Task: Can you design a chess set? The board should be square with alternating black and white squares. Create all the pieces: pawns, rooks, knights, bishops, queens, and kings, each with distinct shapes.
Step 2836:
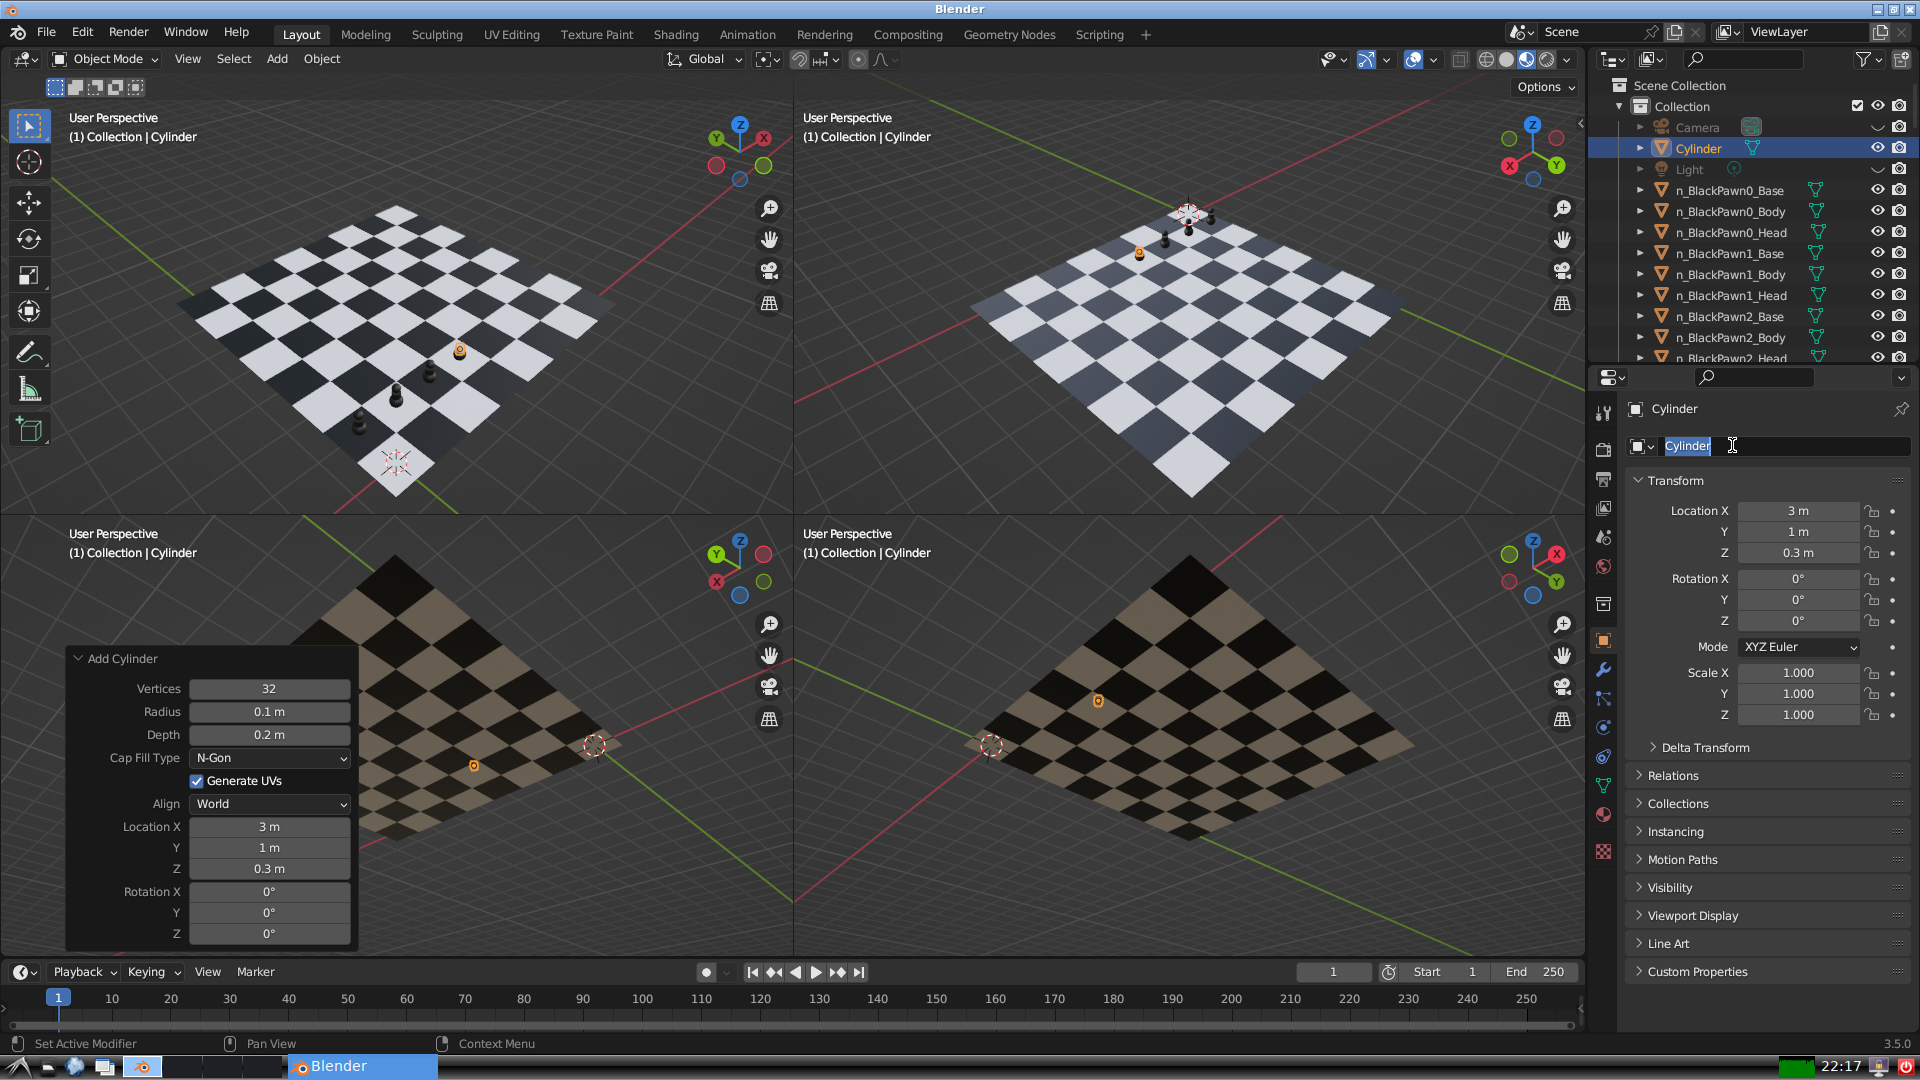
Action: input_text: n_BlackPawn3_Body